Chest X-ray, PA view. Patient: 58 years old, sex F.
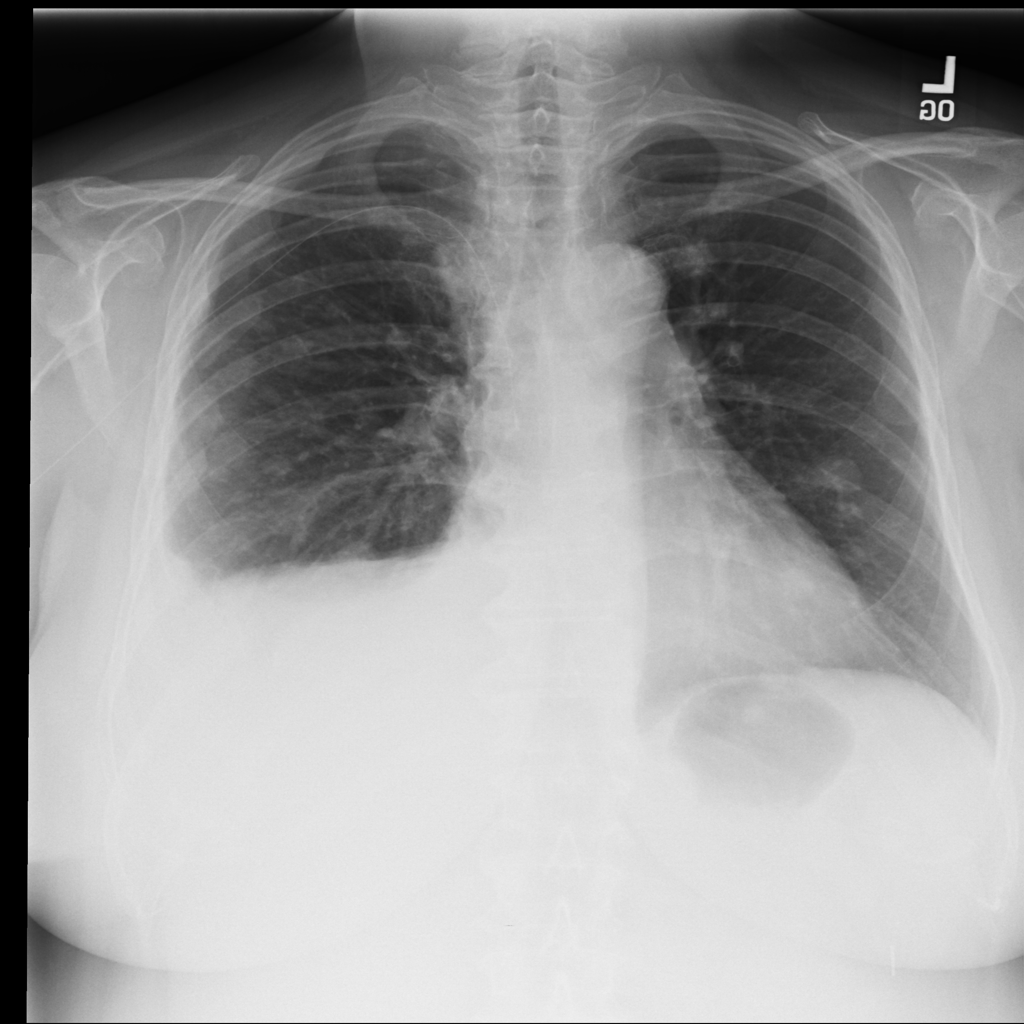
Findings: Effusion